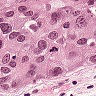
Metastatic tissue present: yes